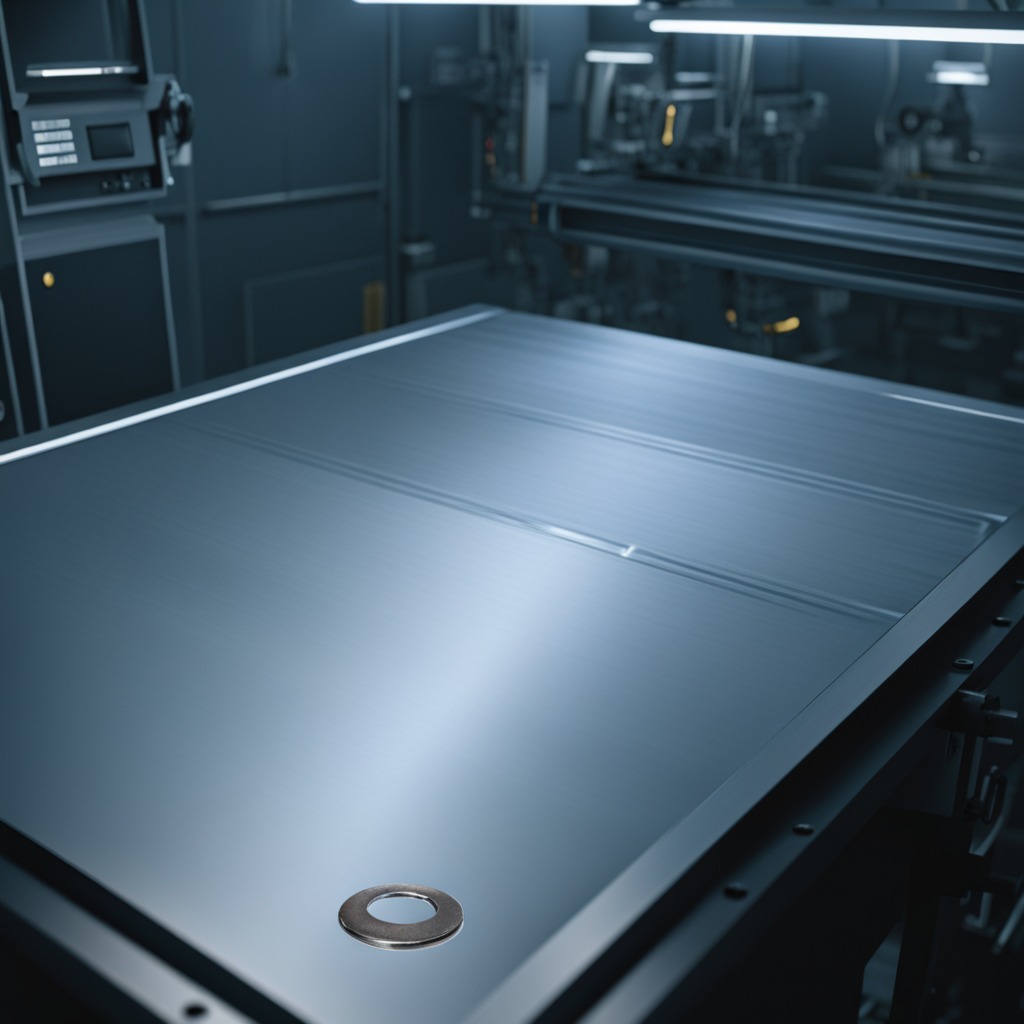
A flat metal washer is lying on a metal table in a machine shop under fluorescent lights.